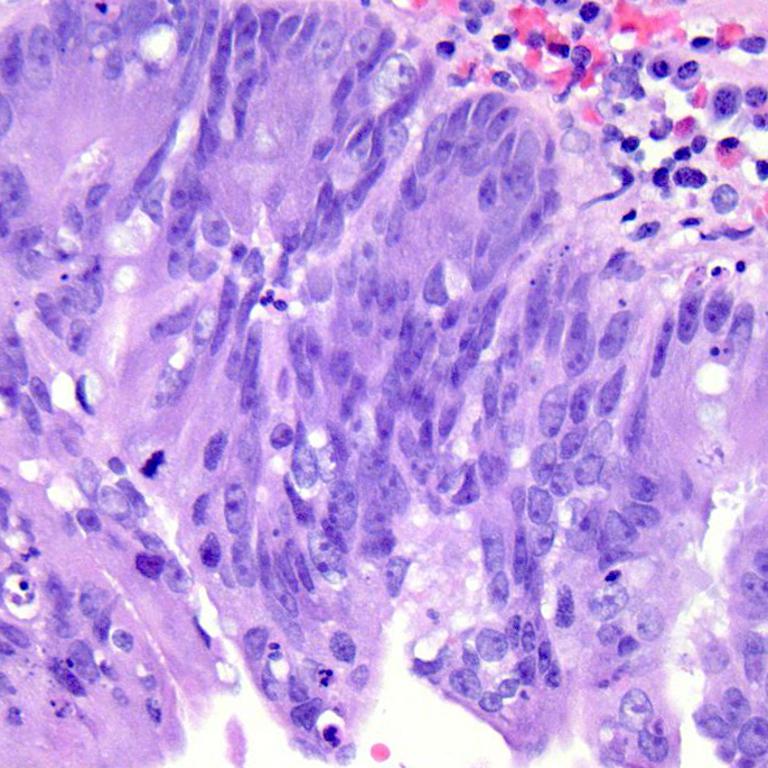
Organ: colon
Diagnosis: adenocarcinomas